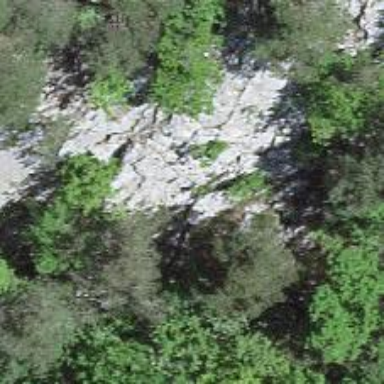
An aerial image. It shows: Natural cliff.